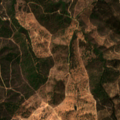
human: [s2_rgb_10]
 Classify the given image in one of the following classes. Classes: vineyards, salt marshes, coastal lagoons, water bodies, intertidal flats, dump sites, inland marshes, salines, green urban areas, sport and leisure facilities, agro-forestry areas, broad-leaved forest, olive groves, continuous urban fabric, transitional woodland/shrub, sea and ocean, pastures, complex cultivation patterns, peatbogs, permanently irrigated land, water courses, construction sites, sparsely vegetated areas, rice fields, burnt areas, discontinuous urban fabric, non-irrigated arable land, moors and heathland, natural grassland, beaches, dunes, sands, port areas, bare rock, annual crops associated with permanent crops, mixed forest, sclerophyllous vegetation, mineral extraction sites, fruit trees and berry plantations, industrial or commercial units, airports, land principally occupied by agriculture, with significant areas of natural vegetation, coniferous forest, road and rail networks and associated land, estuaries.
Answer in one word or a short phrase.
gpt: broad-leaved forest, transitional woodland/shrub